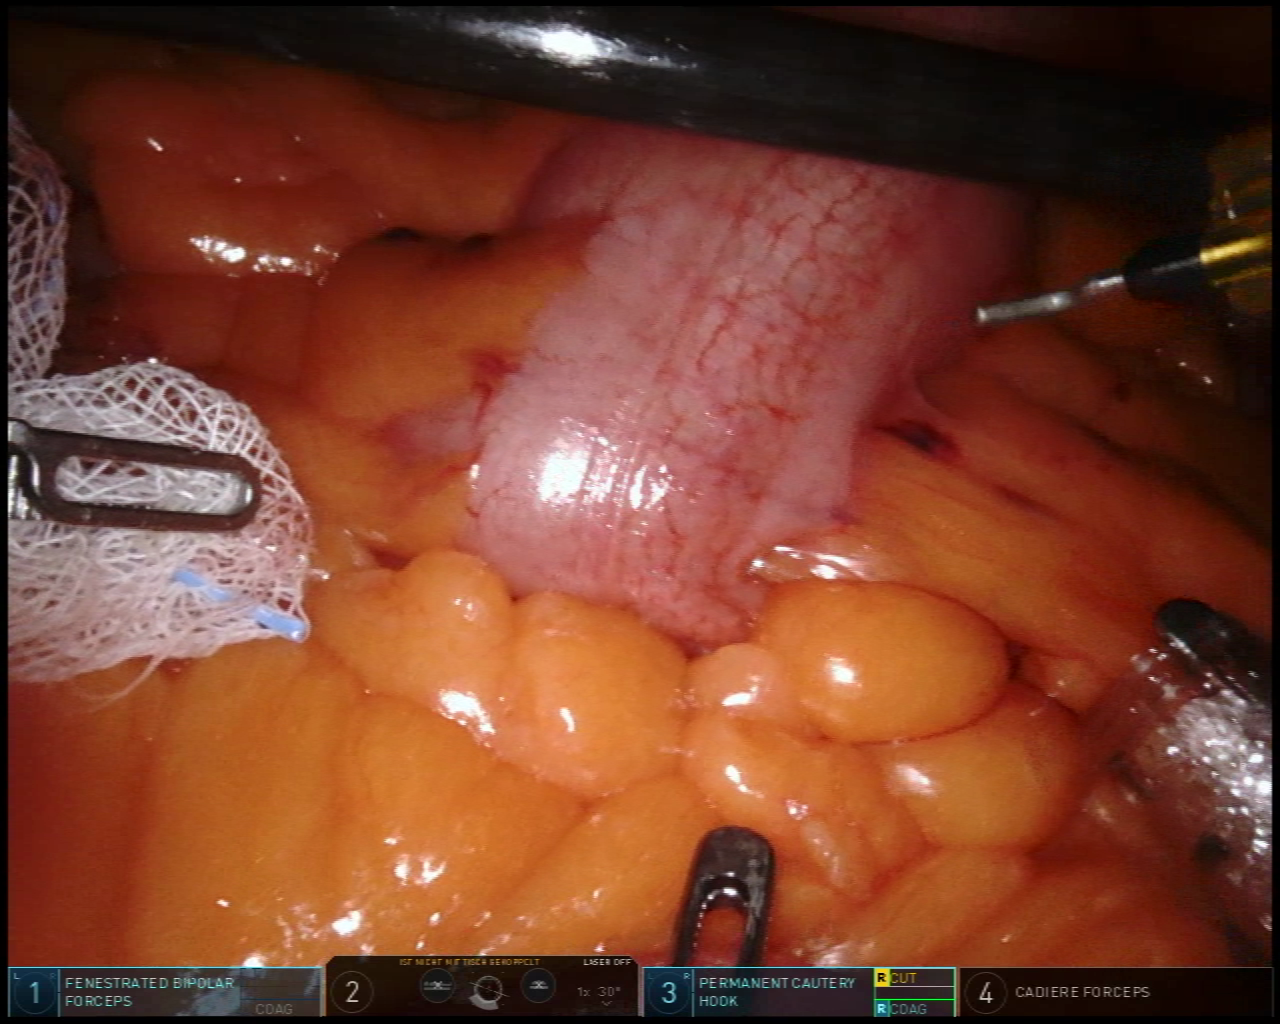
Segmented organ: colon
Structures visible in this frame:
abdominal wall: no
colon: yes
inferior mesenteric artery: no
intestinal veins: no
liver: no
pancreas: no
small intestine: no
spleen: no
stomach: no
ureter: no
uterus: no
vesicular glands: no